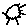
Label: sun